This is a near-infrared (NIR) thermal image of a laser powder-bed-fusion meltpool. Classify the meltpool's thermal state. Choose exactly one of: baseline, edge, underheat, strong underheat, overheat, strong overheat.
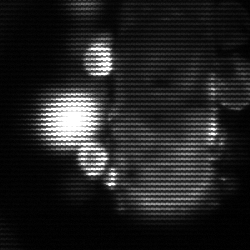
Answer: strong underheat